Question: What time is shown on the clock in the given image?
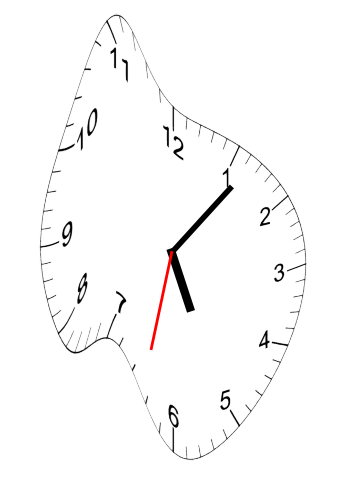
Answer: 05:06:32